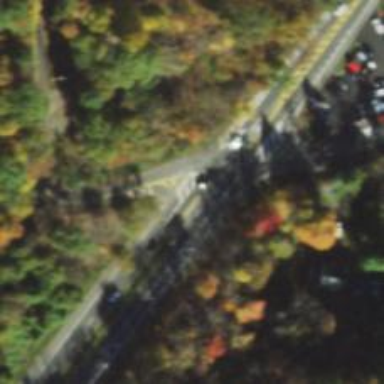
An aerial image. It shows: Trunk highway.